Question: I am trying to follow <URL>, to list all the modules in the NX Open package:
'''
import NXOpen
import pkgutil
the_string = ""
package = NXOpen
for importer, modname, ispkg in pkgutil.iter_modules(package.__path__):
the_string = the_string + modname + "
"
lw = NXOpen.Session.GetSession().ListingWindow
lw.Open()
lw.WriteFullline(the_string)
lw.Close()
'''
but I get the below error message:

> pkgutil.py, line 123, in iter_modules raise ValueError("path must be None or list of path to look for")
What is the problem and how can I resolve it?
I checked the 'NXOpen.__path__' attribute. It is a string type property with a value of 'NXOpenPackagePath'!
I asked a follow up question, <URL>.
I also tried the
'''
import os
from pathlib import Path
for importer, modname, ispkg in pkgutil.iter_modules(Path(os.path.dirname(NXOpen.__file__))):
'''
from <URL>, but now I get the error:
> TypeError: 'WindowsPath' object is not iterable
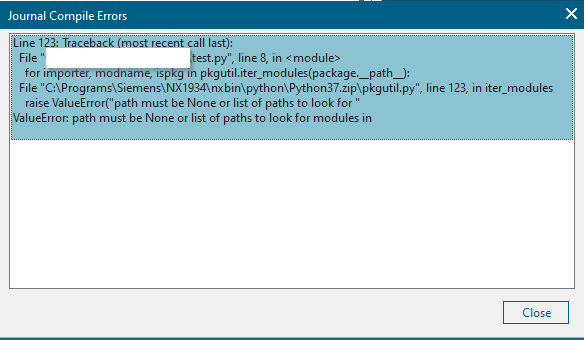
Answer: Judging by the <URL>.
Please, try just 'pkgutil.iter_modules([os.path.dirname(NXOpen.__file__)])'.